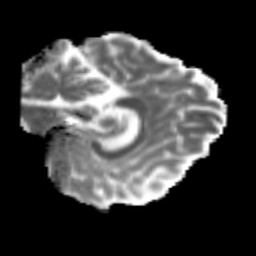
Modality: MD
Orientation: sagittal
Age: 25
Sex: female
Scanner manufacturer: siemens
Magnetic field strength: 3 T
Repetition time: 3.5 s
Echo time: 0.125 s